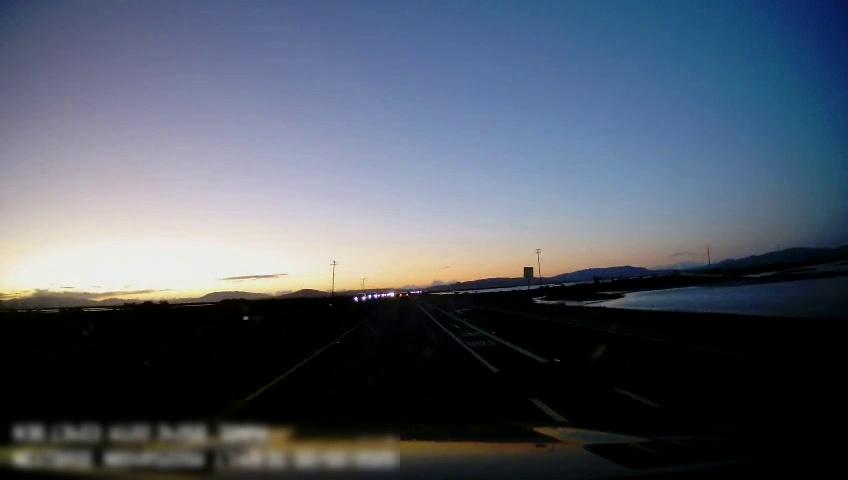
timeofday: Dusk/Dawn/Twilight
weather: Sunny
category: Drivable Space
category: Vehicles | SUV
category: Vehicles | Car
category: Vehicles | Car
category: Lanes | Current Lane
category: Lanes | Current Lane
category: Lanes | Alternate Lane
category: Lanes | Alternate Lane
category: Traffic | Signs